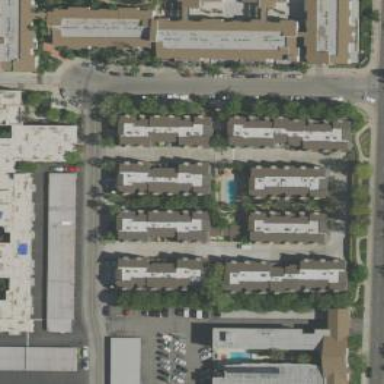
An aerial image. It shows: Condominium in residential area.